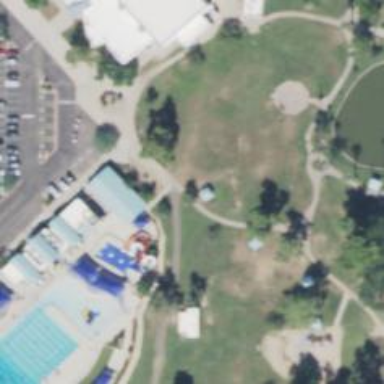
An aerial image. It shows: Water slide attraction.